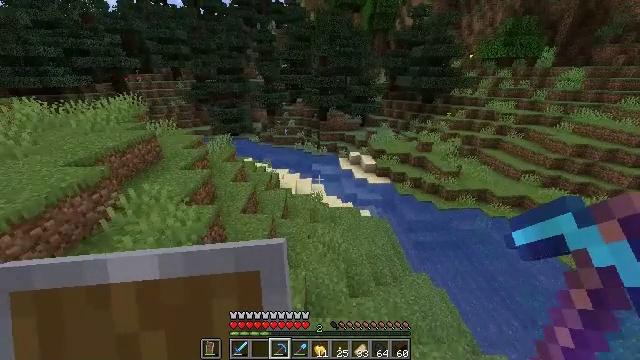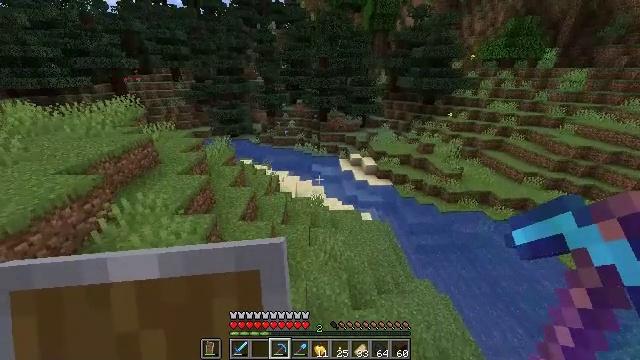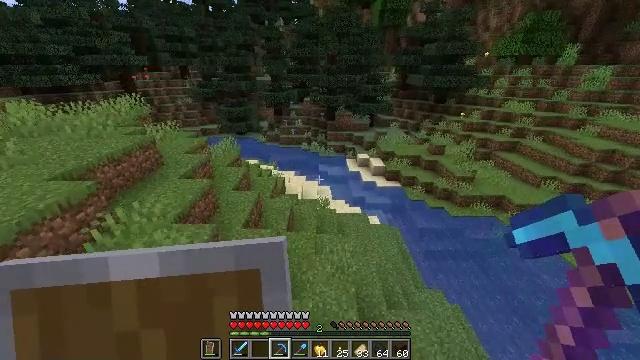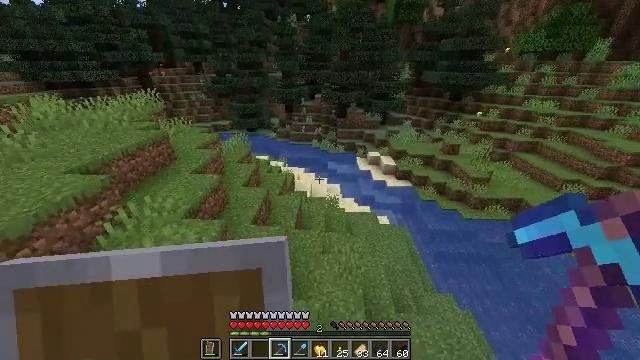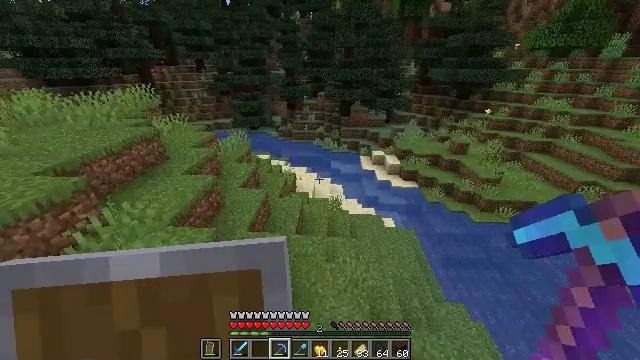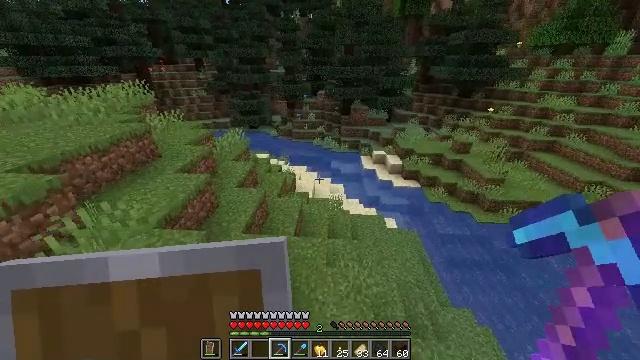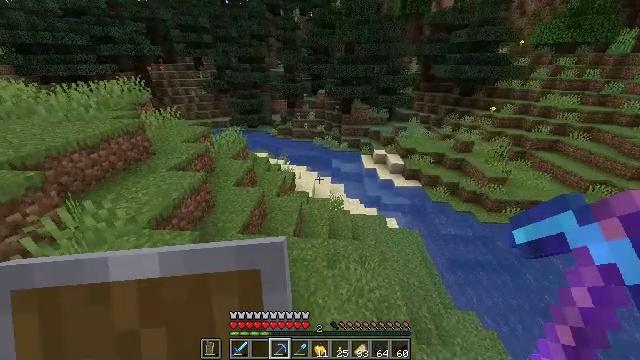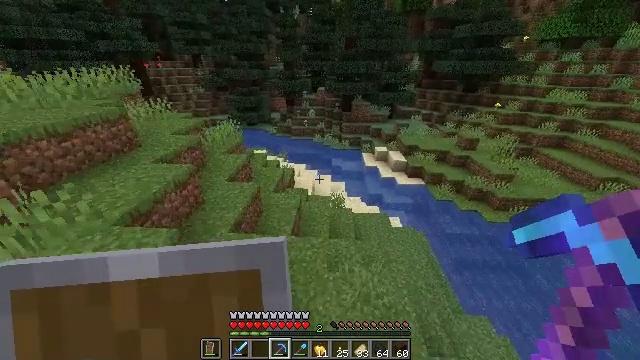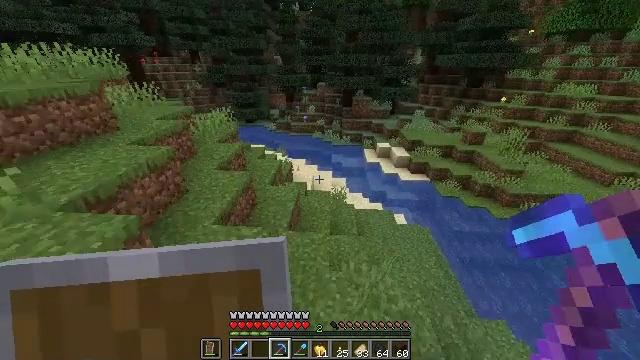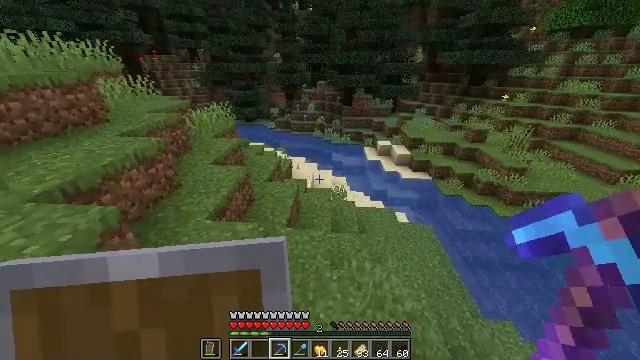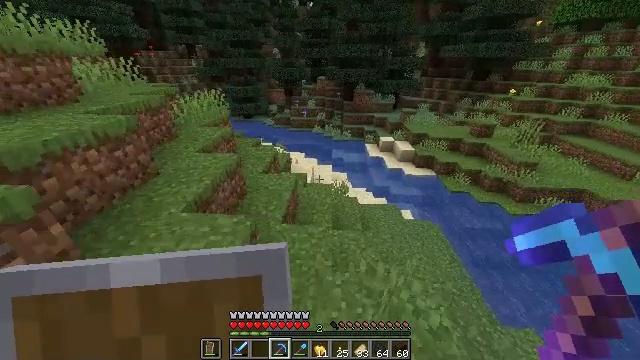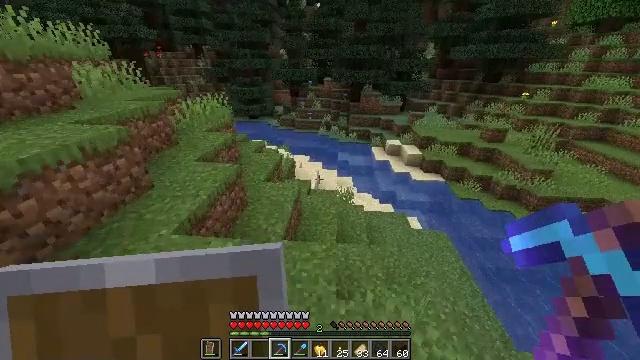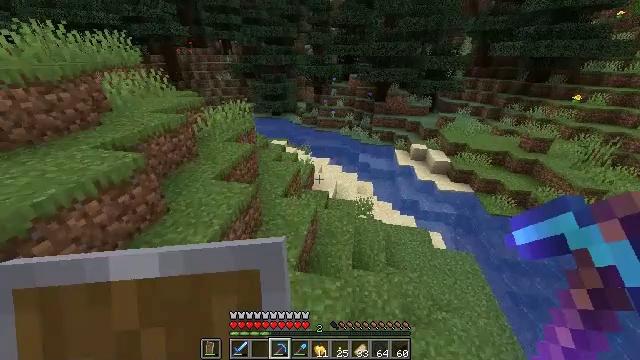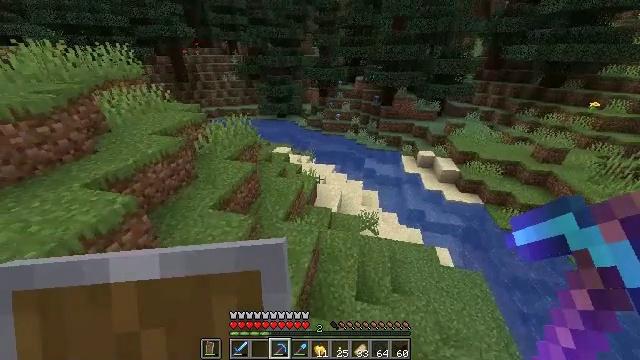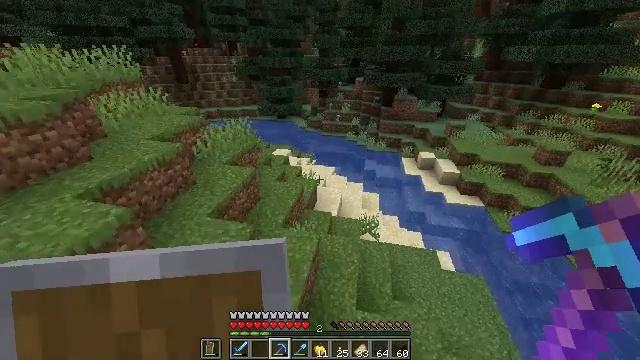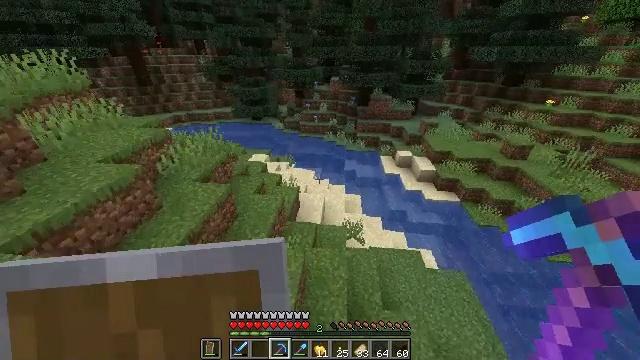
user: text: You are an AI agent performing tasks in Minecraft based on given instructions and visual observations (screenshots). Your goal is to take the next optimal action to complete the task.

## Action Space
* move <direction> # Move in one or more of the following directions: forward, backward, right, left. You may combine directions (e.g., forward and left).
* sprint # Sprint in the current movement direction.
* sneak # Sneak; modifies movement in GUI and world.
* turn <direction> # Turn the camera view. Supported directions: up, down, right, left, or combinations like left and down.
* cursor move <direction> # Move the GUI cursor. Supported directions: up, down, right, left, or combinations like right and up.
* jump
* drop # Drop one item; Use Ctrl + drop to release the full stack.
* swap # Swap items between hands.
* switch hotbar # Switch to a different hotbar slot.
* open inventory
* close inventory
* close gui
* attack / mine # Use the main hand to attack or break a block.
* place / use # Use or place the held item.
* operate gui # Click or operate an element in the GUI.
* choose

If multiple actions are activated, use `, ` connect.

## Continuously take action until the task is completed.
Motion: motion action
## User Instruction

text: Dig up the grass block for dirt.
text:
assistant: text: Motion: move forward, jump
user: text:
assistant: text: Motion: move forward, turn left
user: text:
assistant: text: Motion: move forward, turn left
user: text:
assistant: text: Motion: move forward
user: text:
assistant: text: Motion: move forward
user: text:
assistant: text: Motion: move forward
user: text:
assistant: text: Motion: move forward
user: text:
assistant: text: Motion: move forward
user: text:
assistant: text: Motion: move forward, jump
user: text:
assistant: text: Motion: move forward, jump
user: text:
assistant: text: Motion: move forward, turn left, jump
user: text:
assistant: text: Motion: move forward, turn left and down, jump
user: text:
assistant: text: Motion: move forward and move left, turn left, jump
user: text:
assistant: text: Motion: move forward and move left, jump
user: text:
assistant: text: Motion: move forward and move left, turn right
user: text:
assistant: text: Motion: move forward, turn right
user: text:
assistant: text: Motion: move forward
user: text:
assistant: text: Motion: move forward
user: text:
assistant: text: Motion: move forward
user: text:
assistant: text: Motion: move forward
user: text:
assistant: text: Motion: move forward
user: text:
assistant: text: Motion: move forward
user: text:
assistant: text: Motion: move forward
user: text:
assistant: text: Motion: move forward
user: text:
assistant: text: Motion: move forward
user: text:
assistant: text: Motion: move forward
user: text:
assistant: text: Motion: move forward, turn right and up
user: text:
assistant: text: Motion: move forward
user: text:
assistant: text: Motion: move forward
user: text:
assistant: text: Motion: move forward